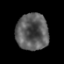
Tissue: prostate
Cell type: T cells
Senescence score: 0.3487
Nuclear area (px): 1156
Mean DAPI intensity: 92.458